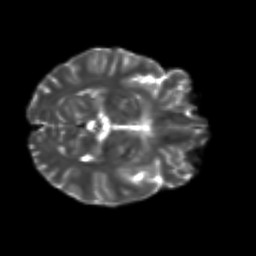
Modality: T2w
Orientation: axial
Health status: ill
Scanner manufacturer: siemens
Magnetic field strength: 3 T
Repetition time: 6.7 s
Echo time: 0.1 s